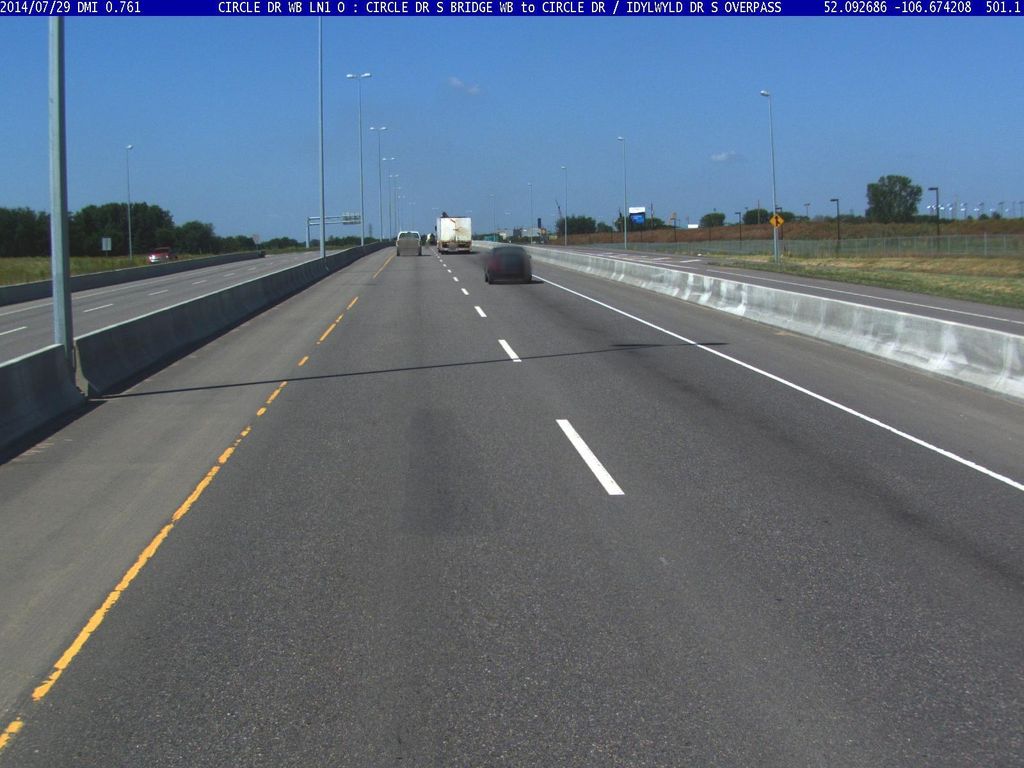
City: saskatoon